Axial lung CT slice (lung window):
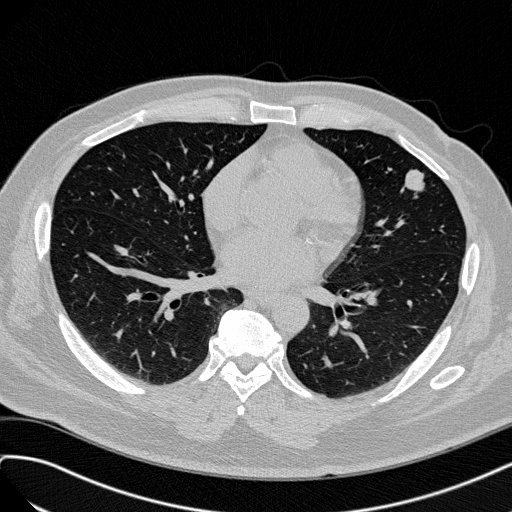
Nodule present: yes
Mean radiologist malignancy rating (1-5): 3.75